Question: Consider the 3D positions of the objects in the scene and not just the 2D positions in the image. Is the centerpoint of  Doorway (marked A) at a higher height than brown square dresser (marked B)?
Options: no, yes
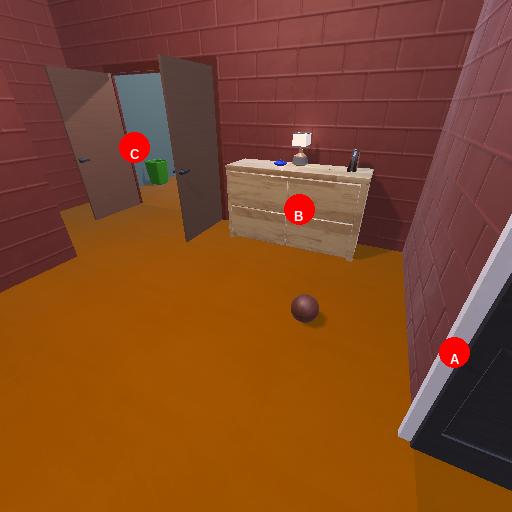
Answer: no